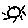
Label: sun